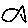
Label: fish